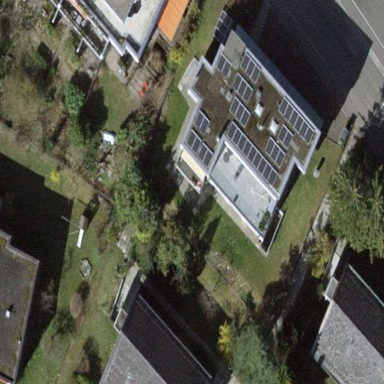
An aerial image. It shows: Flat roofed building.